Question: How can I recreate the text effect in the image below, including shadows and borders using HTML5, CSS3, and Google Text API (if needed)?

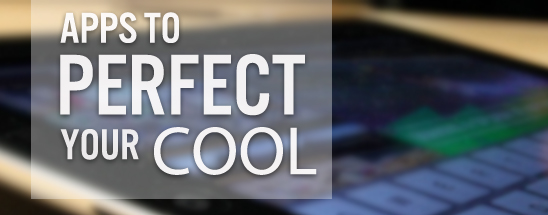
Answer: There are many ways to recreate the graphic. You could absolutely position the elements, or you could let the elements flow into place nicely.
For the latter, which I prefer, you need a container for the image (as background), a container to hold the text (which will have a semi-transparent background) and then the text itself, broken up into inline/inline-block elements so you can style each.
Here's how I would do it using inline-block to layout the text appropriately and changing the fonts/font-sizes/padding for each text element (including google text API):
JS Fiddle: <URL>